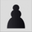
Piece: bP